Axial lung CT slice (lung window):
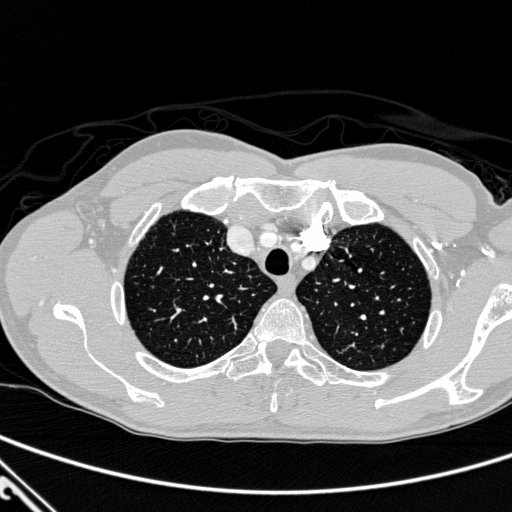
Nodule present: no